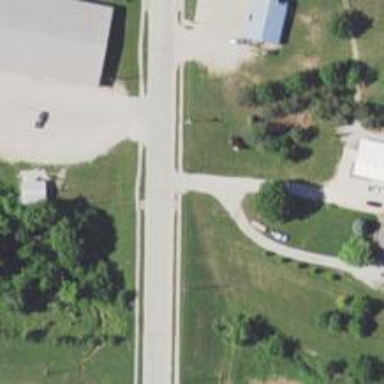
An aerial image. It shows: Driveway leading to service road.